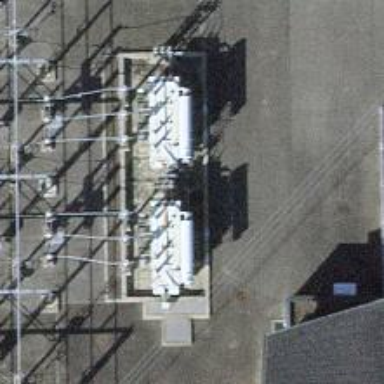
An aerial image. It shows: Outdoor transformer.